如图所示，已知直线 \(l\) 是曲线 \(y = f(x)\) 在点 \((0,2)\) 处的切线，则 \(f'(0) = \underline{\quad\quad}\)。

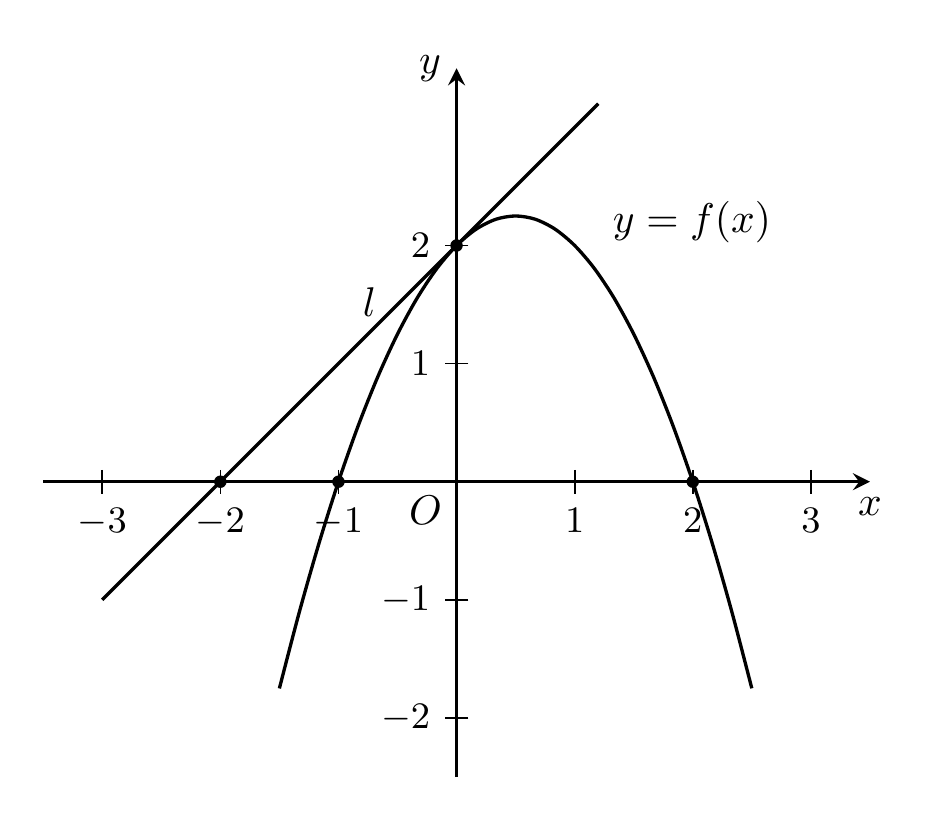
【解答】
【答案】\(\boldsymbol{1}\)

【分析】利用直线 \(l\) 所过点求得直线 \(l\) 的斜率，从而求得 \(f'(0)\)。

【详解】由图象可知直线 \(l\) 过 \((-2,0)\)，\((0,2)\)，

所以直线 \(l\) 的斜率为 \(\frac{0-2}{-2-0} = 1\)，

所以 \(f'(0) = 1\)。

故答案为：\({1}\)